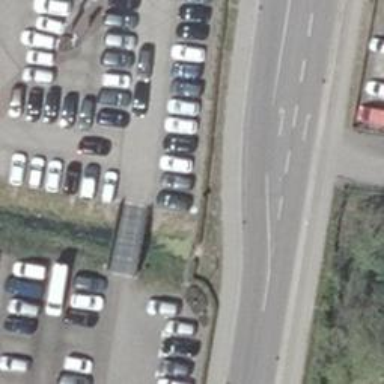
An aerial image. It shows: Service road bridge with parking aisle.